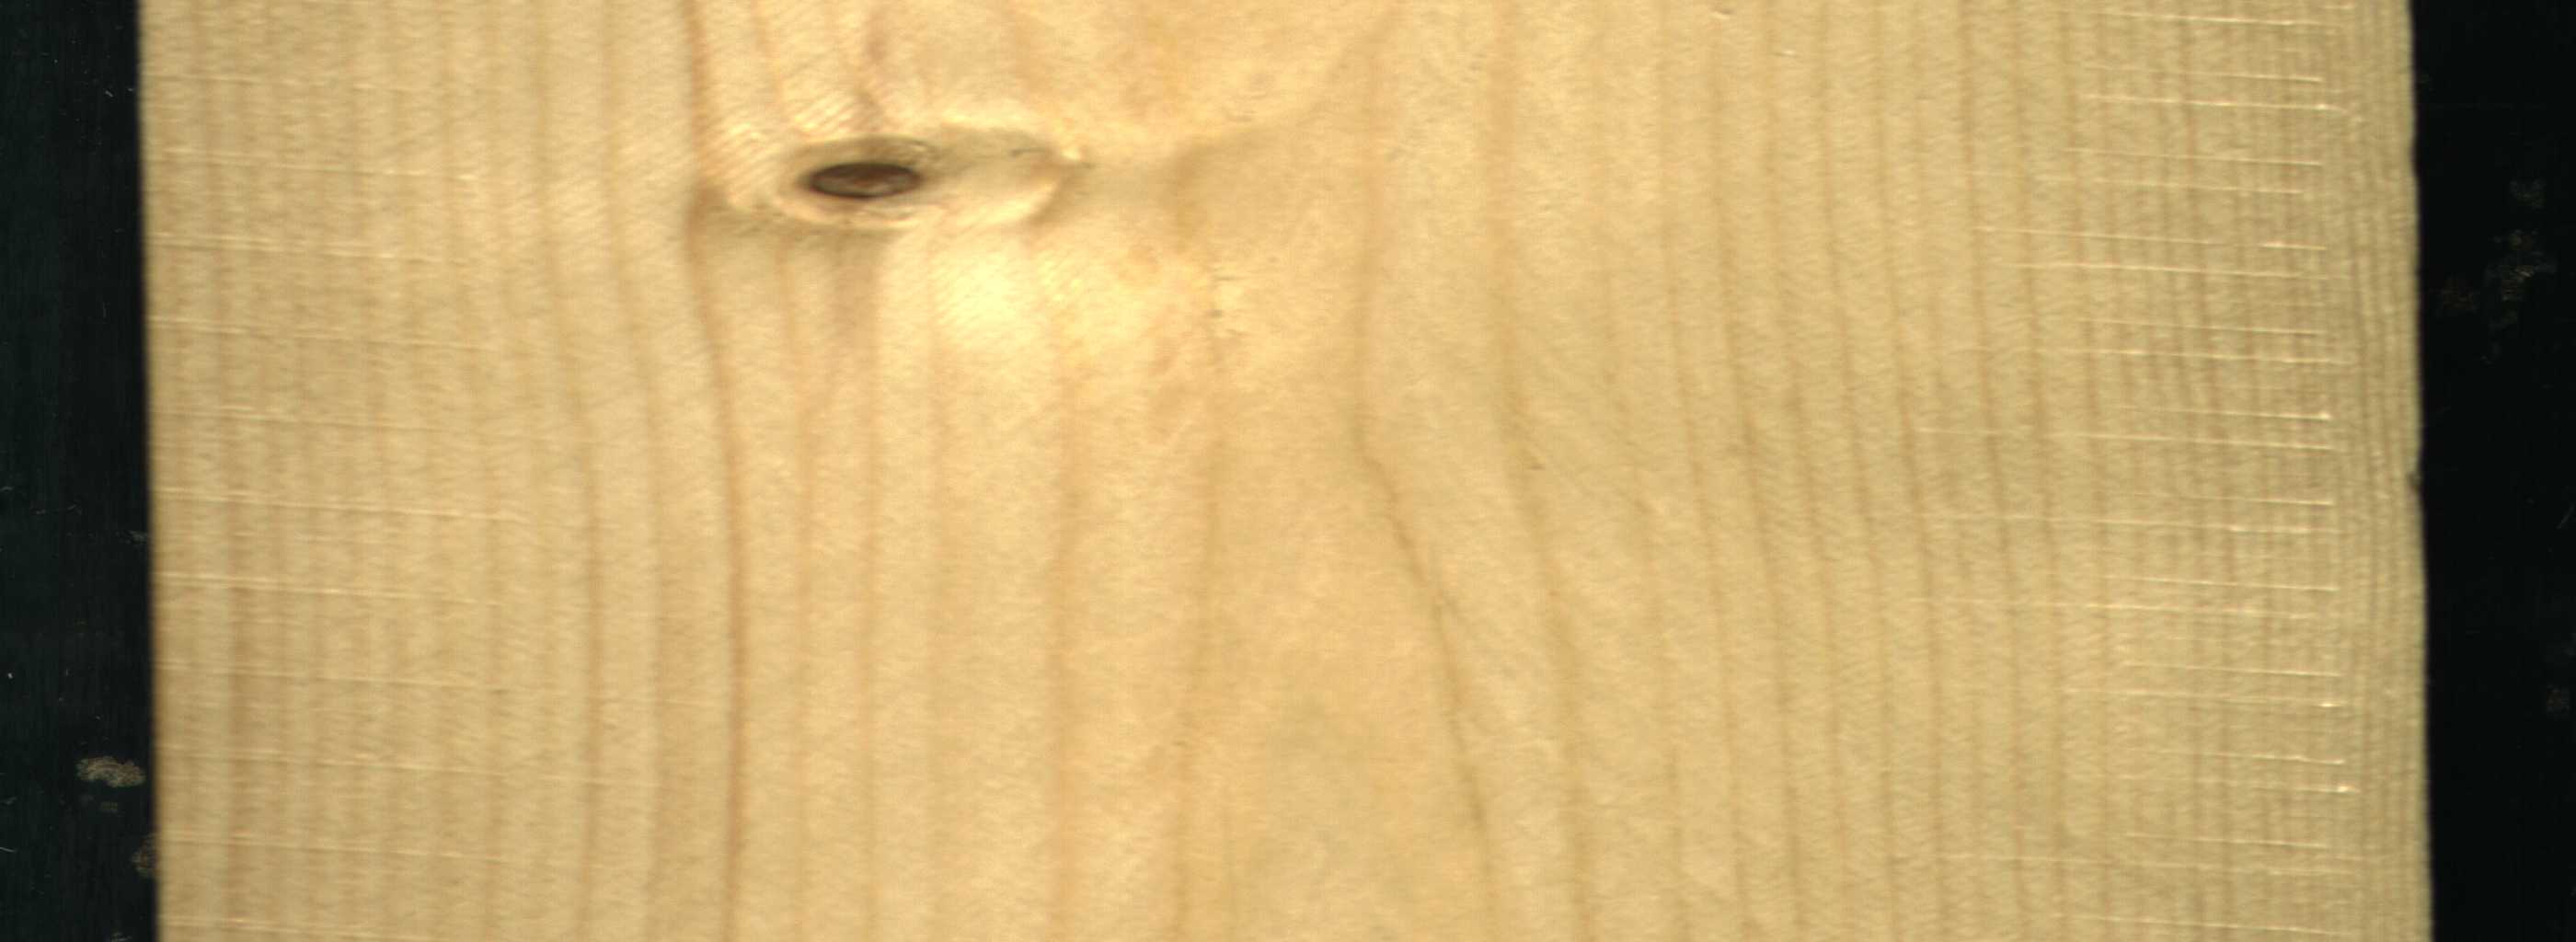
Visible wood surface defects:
Dead_Knot